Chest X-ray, AP view. Patient: 38 years old, sex M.
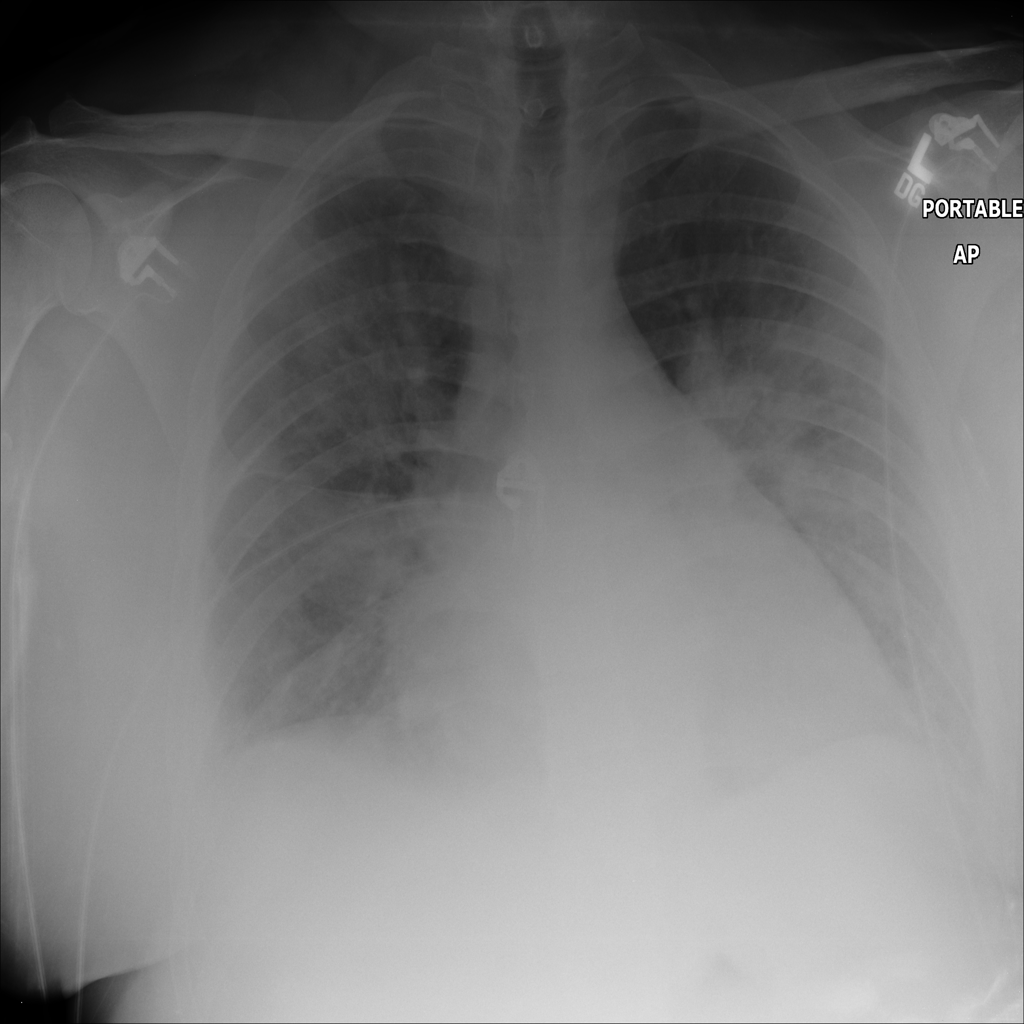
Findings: No Finding